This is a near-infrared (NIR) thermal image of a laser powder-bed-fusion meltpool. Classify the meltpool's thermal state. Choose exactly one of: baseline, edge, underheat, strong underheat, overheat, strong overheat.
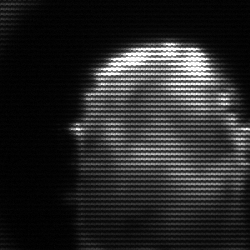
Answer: baseline